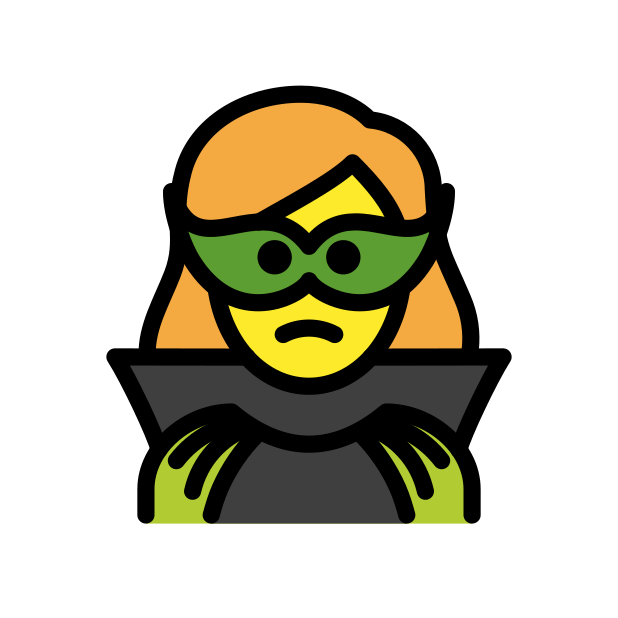
woman supervillain